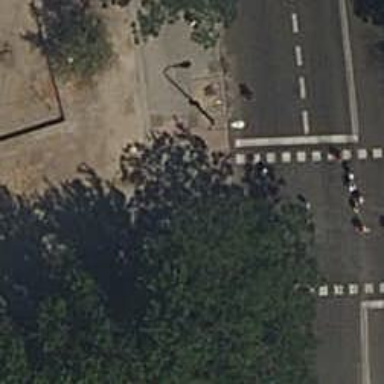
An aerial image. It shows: Kerb serving as barrier.